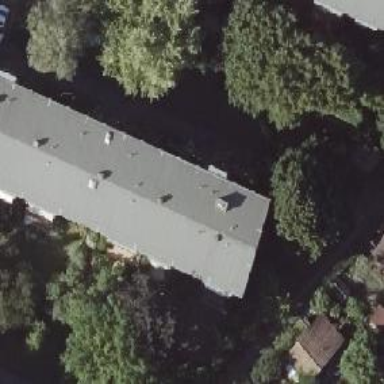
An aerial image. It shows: Gabled roof apartments building.